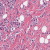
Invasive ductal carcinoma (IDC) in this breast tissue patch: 1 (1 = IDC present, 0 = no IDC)